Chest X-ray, PA view. Patient: 23 years old, sex F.
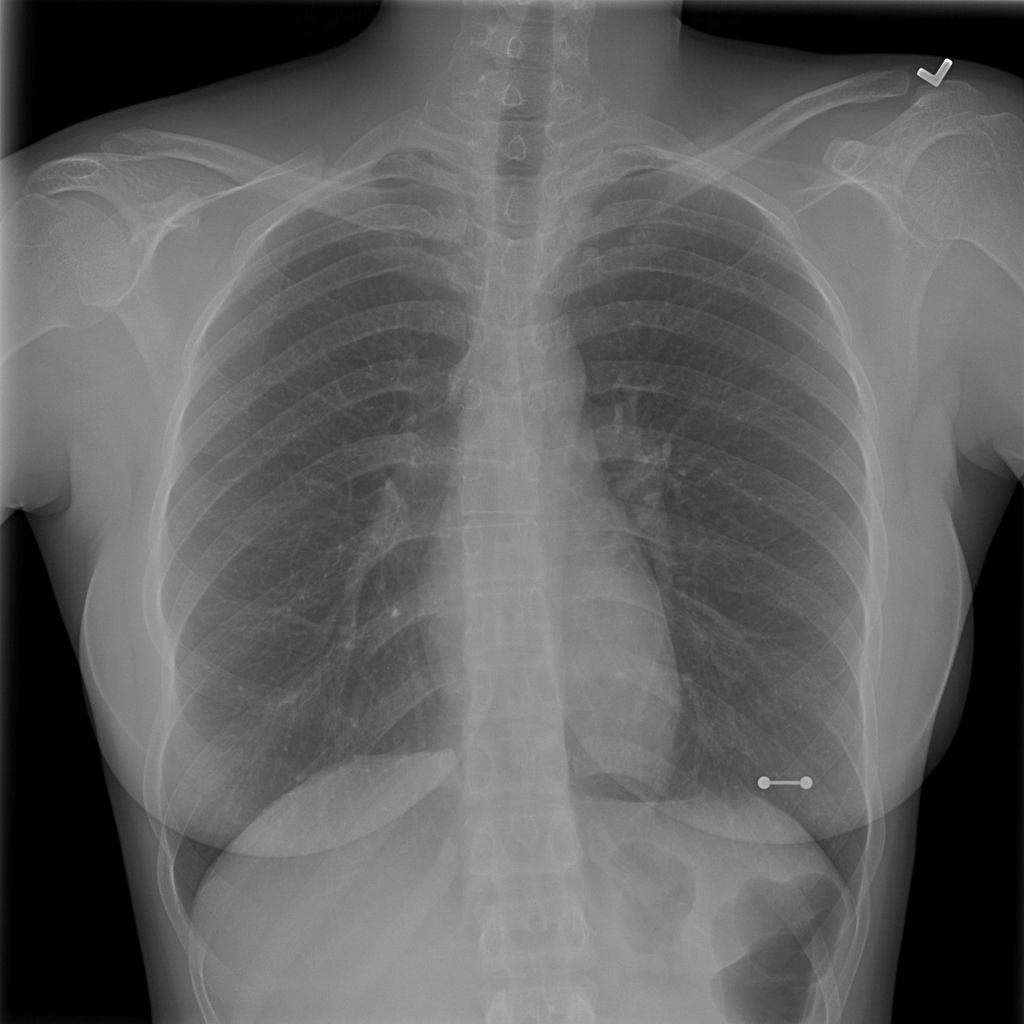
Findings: No Finding